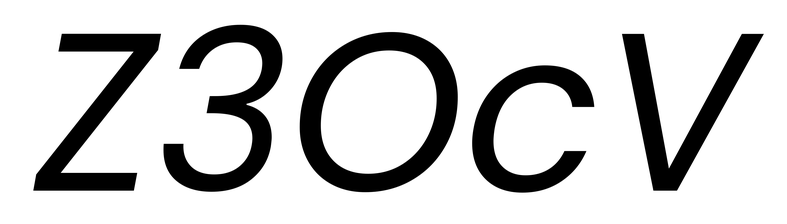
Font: Poppins-Italic